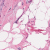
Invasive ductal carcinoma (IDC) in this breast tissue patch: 0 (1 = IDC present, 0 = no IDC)